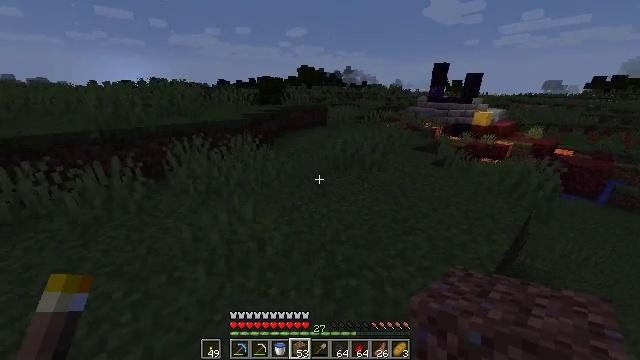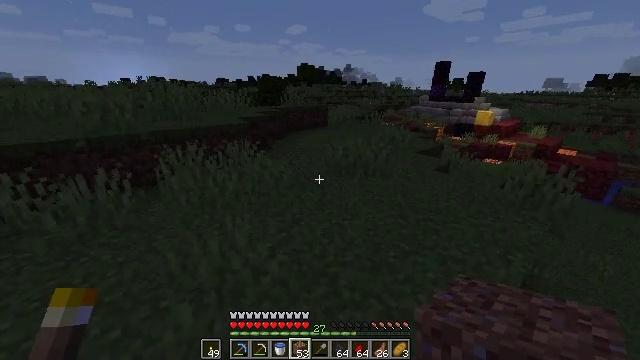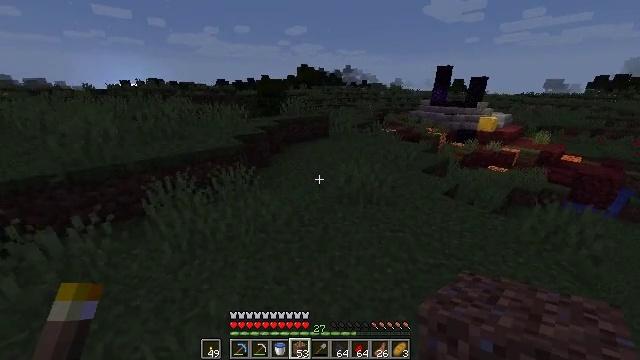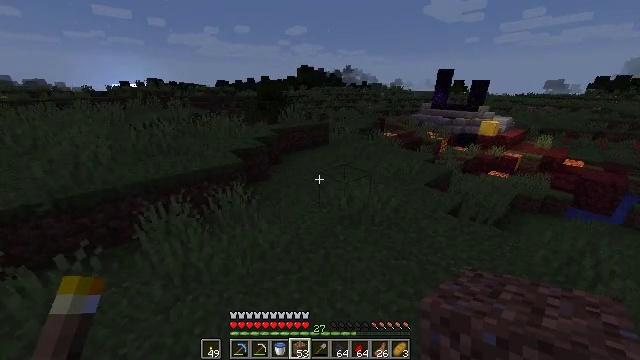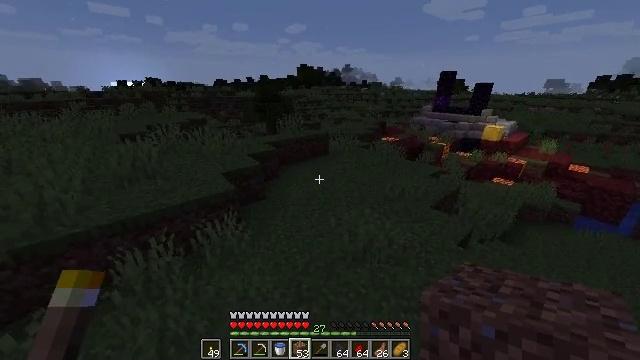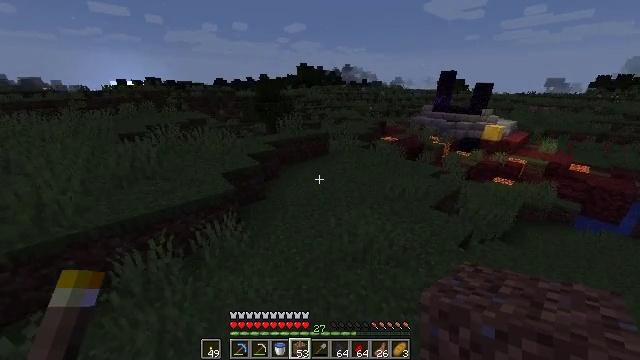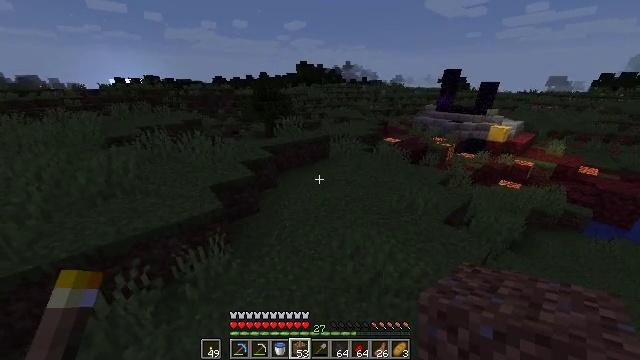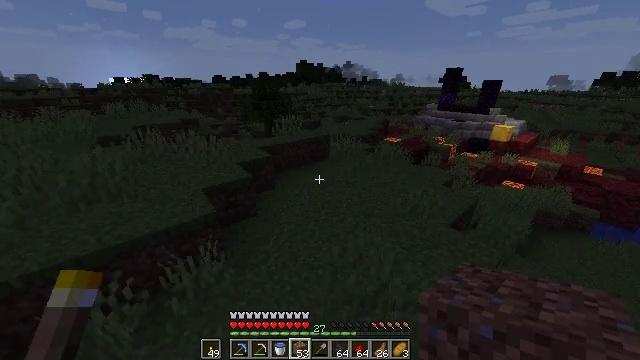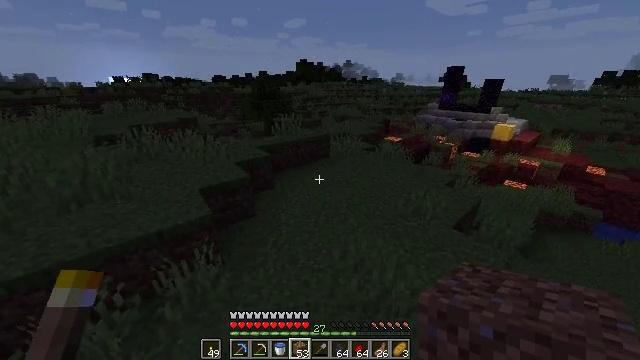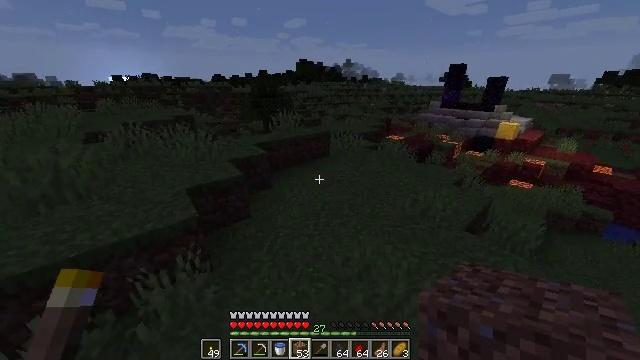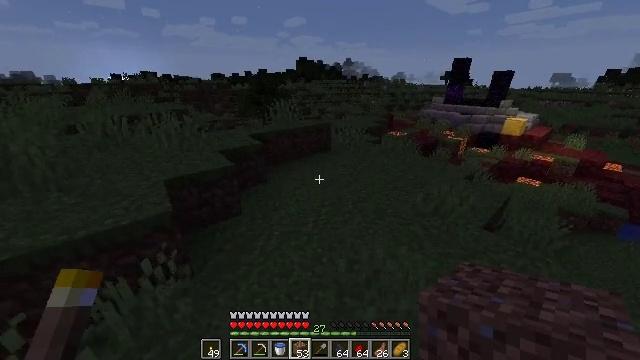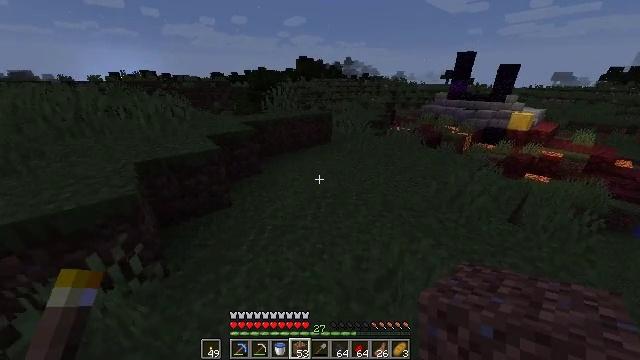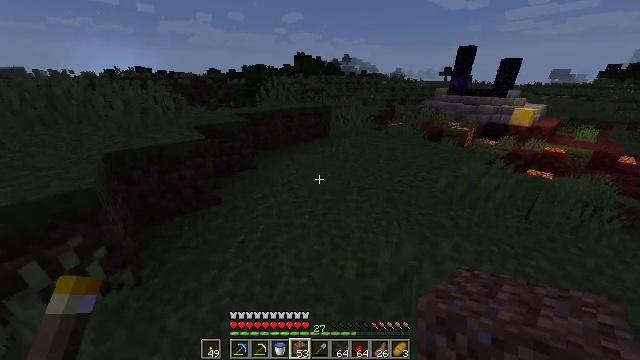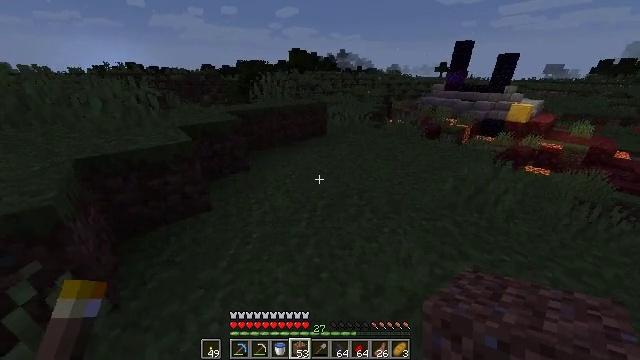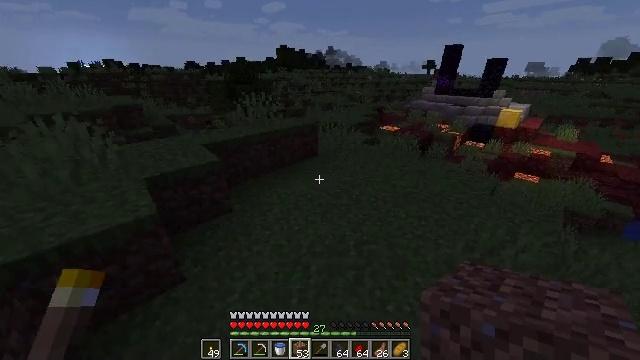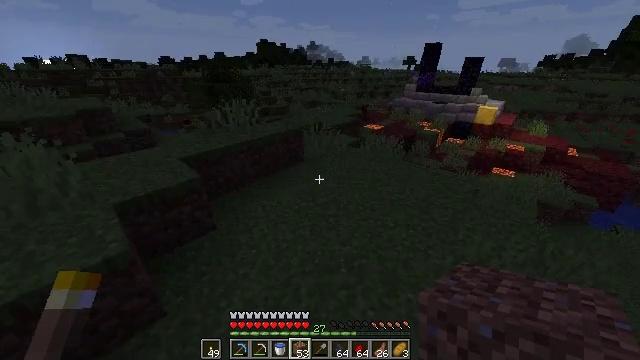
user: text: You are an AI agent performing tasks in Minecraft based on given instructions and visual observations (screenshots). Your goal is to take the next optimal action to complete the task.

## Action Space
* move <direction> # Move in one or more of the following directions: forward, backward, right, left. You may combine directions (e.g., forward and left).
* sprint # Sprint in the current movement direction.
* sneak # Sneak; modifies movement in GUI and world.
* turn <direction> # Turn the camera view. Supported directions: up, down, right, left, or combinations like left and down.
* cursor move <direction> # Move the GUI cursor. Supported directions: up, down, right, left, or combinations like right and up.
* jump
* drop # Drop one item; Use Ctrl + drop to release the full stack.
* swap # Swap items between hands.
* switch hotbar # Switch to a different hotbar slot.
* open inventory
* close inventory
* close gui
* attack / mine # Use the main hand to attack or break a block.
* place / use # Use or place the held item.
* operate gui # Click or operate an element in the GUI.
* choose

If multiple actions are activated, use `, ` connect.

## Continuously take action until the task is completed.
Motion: motion action
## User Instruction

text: Mine the gold block with a pickaxe.
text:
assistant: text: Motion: move forward, sprint, jump
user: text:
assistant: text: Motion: move forward, sprint, jump
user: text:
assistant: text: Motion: move forward, jump
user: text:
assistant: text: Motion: move forward, jump
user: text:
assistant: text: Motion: move forward, jump
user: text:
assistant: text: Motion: move forward, jump
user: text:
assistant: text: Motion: move forward, jump
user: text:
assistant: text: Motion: move forward, jump
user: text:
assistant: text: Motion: move forward, jump
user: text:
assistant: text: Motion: move forward, jump
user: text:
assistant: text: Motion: move forward, jump
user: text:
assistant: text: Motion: move forward, jump
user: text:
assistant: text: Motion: move forward, turn right, jump
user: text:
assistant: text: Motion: move forward, turn right, jump
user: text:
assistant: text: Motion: move forward, turn right and down, jump
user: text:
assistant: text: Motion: move forward, turn right, jump
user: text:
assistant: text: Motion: move forward, turn right, jump
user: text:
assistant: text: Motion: move forward, turn right
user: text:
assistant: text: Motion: move forward, turn right
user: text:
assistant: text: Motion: move forward
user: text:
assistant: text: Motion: move forward
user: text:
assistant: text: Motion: move forward
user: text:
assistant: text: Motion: move forward
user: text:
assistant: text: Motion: move forward
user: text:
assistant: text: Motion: move forward
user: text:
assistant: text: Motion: move forward
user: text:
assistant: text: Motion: move forward
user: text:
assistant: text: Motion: move forward
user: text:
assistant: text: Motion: move forward
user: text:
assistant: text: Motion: move forward